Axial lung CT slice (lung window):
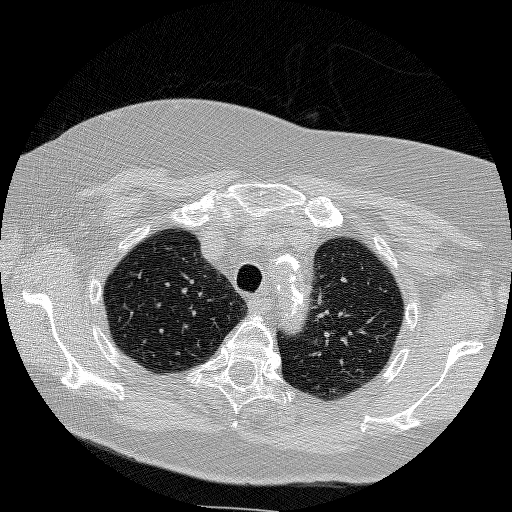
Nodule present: no